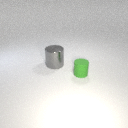
small green rubber cylinder in front of large gray metal cylinder